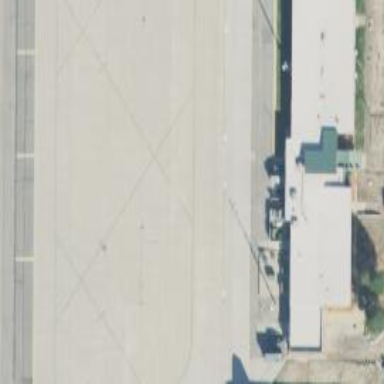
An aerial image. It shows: View of taxiway at the airport.